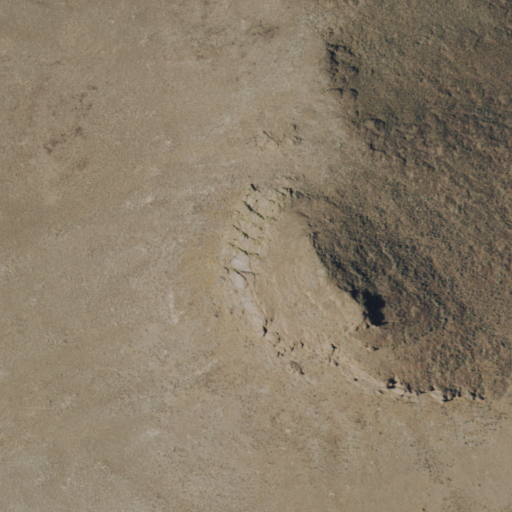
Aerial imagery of mountain in Nevada named The Point containing only shrub